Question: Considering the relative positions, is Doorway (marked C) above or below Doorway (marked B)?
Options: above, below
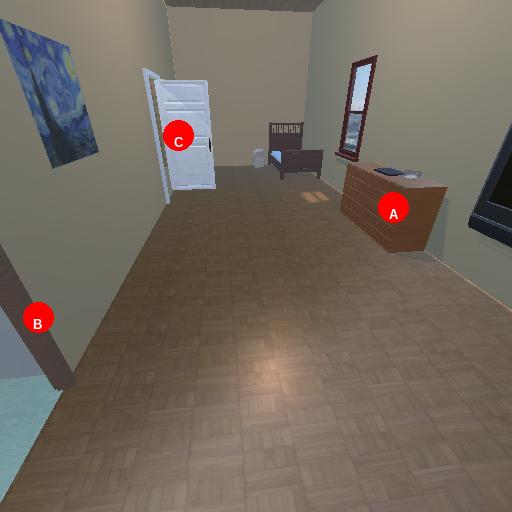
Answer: above